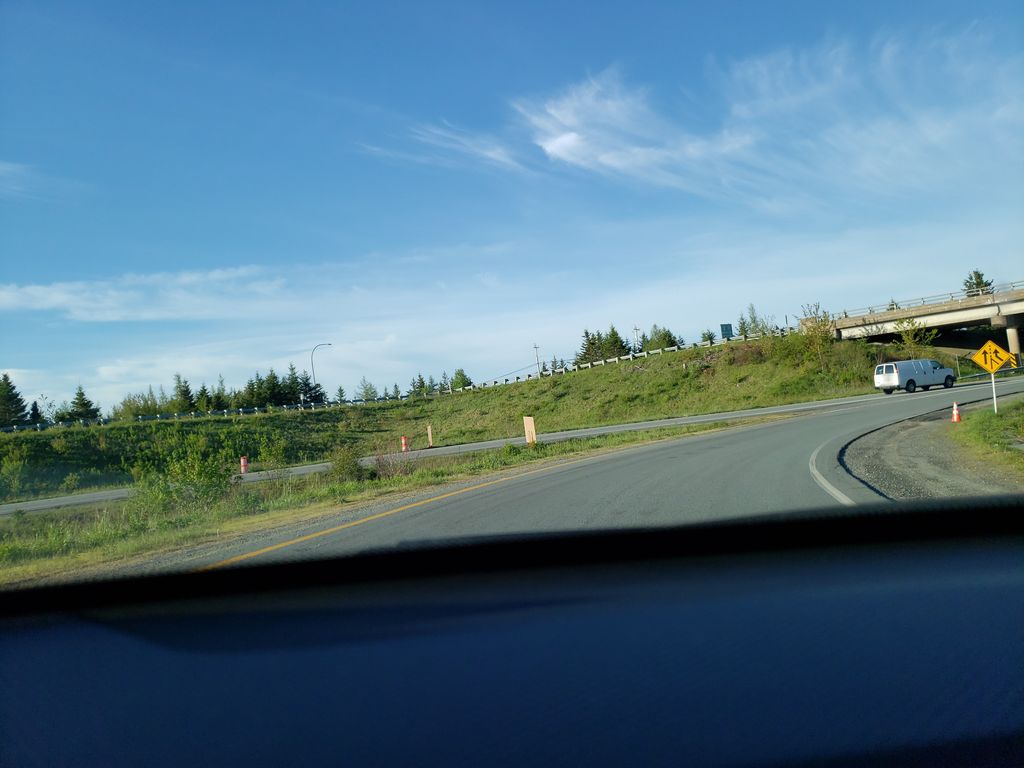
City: halifax